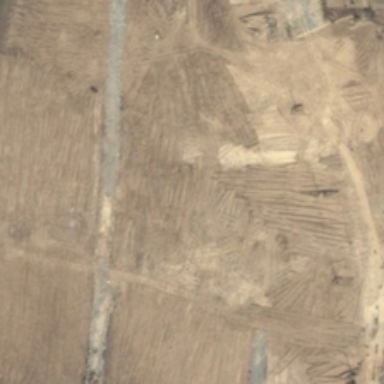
There are some orderly arranged plants growing alongside the bareland .